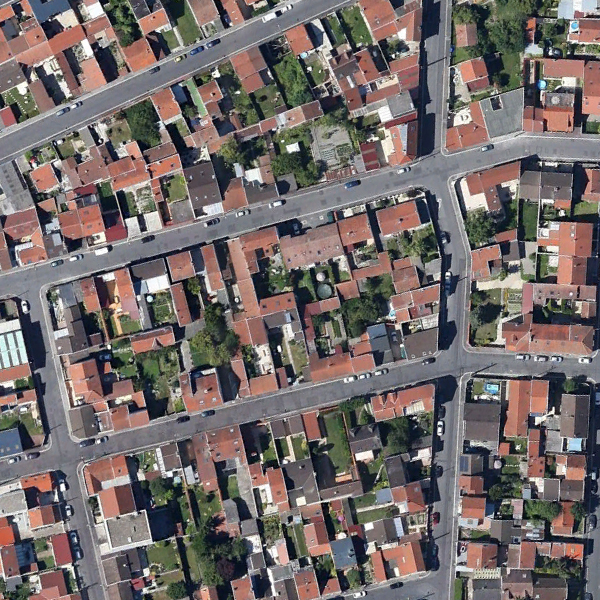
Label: DenseResidential